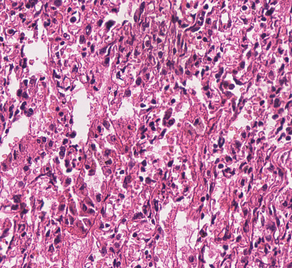
Tumor epithelial tissue: no
Tumor-associated stroma tissue: no
Normal tissue: yes